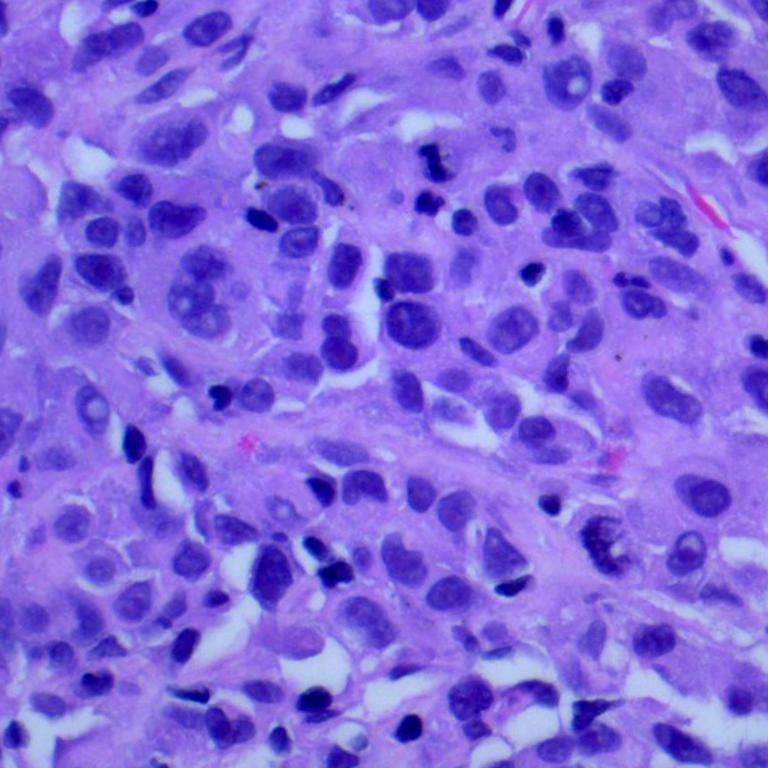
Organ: lung
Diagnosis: adenocarcinomas